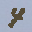
Label: 4